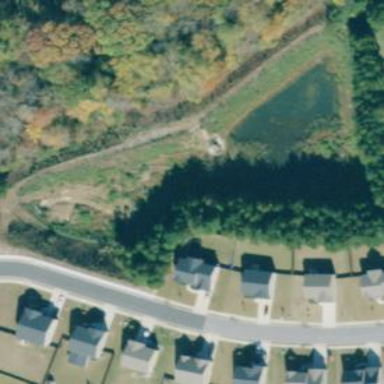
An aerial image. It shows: Detention basin used for land use.